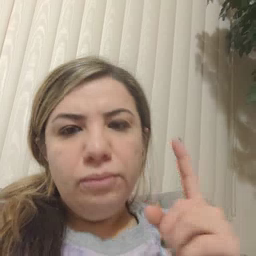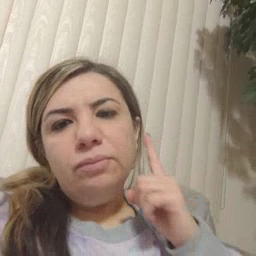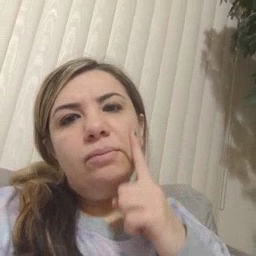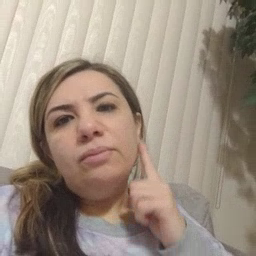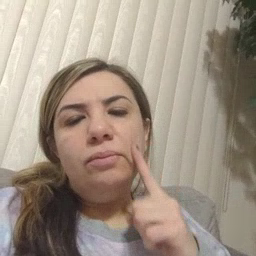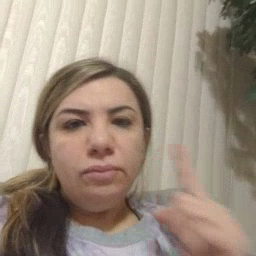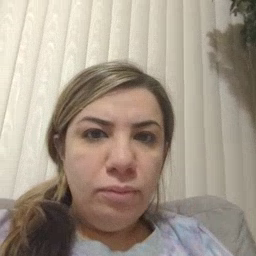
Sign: cheek